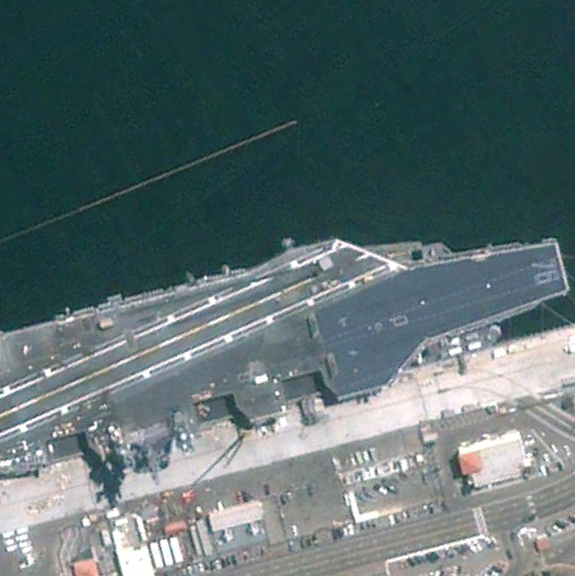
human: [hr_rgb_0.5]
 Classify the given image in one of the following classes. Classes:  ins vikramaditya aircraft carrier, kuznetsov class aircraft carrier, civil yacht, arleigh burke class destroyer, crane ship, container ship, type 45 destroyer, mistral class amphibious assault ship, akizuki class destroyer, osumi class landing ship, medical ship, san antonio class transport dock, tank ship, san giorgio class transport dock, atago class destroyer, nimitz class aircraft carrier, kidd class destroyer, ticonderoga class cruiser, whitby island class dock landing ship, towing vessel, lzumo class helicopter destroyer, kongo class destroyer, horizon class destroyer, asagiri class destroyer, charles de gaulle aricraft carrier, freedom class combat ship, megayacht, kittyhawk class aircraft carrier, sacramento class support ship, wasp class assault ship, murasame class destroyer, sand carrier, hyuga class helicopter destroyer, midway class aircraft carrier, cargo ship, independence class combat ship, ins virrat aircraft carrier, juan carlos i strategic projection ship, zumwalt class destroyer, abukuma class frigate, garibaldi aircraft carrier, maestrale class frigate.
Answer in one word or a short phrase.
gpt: Nimitz class aircraft carrier